Question: I am going around in circles and tried so many different ways so I guess my core understanding is wrong. I would be grateful for help in understanding my encoding/decoding issues.
I import the dataframe from SQL and it seems that some datatypes:float64 are converted to Object. Thus, I cannot do any calculation. I fail to convert the Object back to float64.
'''
Date WD Manpower 2nd CTR 2ndU T1 T2 T3 T4
2013/4/6 6 NaN 2,645 5.27% 0.29 407 533 454 368
2013/4/7 7 NaN 2,118 5.89% 0.31 257 659 583 369
2013/4/13 6 NaN 2,470 5.38% 0.29 354 531 473 383
2013/4/14 7 NaN 2,033 6.77% 0.37 396 748 681 458
2013/4/20 6 NaN 2,690 5.38% 0.29 361 528 541 381
'''
'''
WD float64
Manpower float64
2nd object
CTR object
2ndU float64
T1 object
T2 object
T3 object
T4 object
T5 object
dtype: object
'''
SQL table:

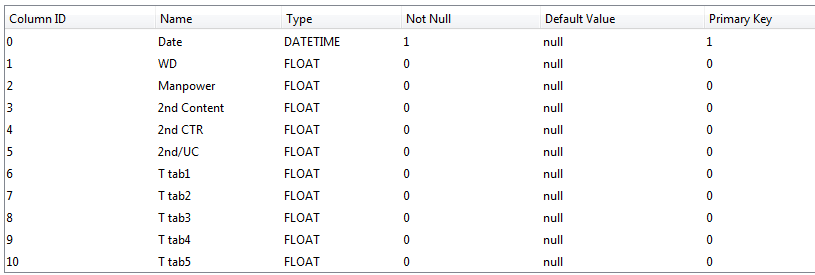
Answer: You can convert most of the columns by just calling <URL>:
'''
In [36]:
df = df.convert_objects(convert_numeric=True)
df.dtypes
Out[36]:
Date object
WD int64
Manpower float64
2nd object
CTR object
2ndU float64
T1 int64
T2 int64
T3 int64
T4 float64
dtype: object
'''
For column '2nd' and 'CTR' we can call the vectorised <URL> to convert:
'''
In [39]:
df['2nd'] = df['2nd'].str.replace(',','').astype(int)
df['CTR'] = df['CTR'].str.replace('%','').astype(np.float64)
df.dtypes
Out[39]:
Date object
WD int64
Manpower float64
2nd int32
CTR float64
2ndU float64
T1 int64
T2 int64
T3 int64
T4 object
dtype: object
In [40]:
df.head()
Out[40]:
Date WD Manpower 2nd CTR 2ndU T1 T2 T3 T4
0 2013/4/6 6 NaN 2645 5.27 0.29 407 533 454 368
1 2013/4/7 7 NaN 2118 5.89 0.31 257 659 583 369
2 2013/4/13 6 NaN 2470 5.38 0.29 354 531 473 383
3 2013/4/14 7 NaN 2033 6.77 0.37 396 748 681 458
4 2013/4/20 6 NaN 2690 5.38 0.29 361 528 541 381
'''
Or you can do the string handling operations above without the call to 'astype' and then call 'convert_objects' to convert everything in one go.
Since version '0.17.0' 'convert_objects' is deprecated and there isn't a top-level function to do this so you need to do:
'df.apply(lambda col:pd.to_numeric(col, errors='coerce'))'
See the <URL>